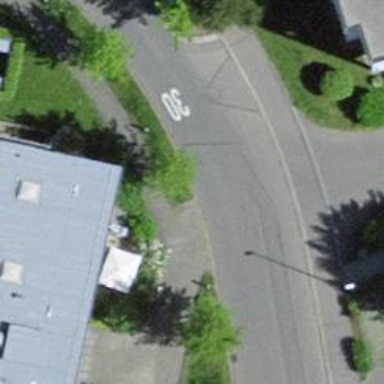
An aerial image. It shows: Residential road with chicane for traffic calming.